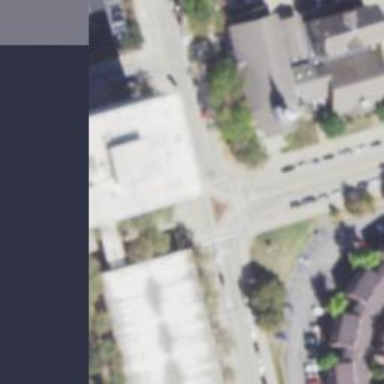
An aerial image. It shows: Footway with zebra crossing.